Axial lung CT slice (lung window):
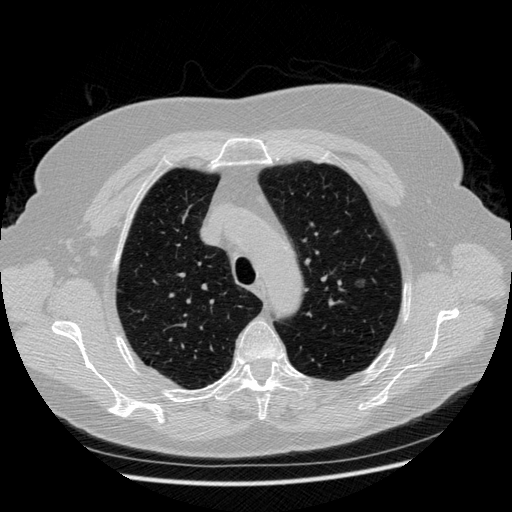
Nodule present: yes
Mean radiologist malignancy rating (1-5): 3.5